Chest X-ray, PA view. Patient: 59 years old, sex F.
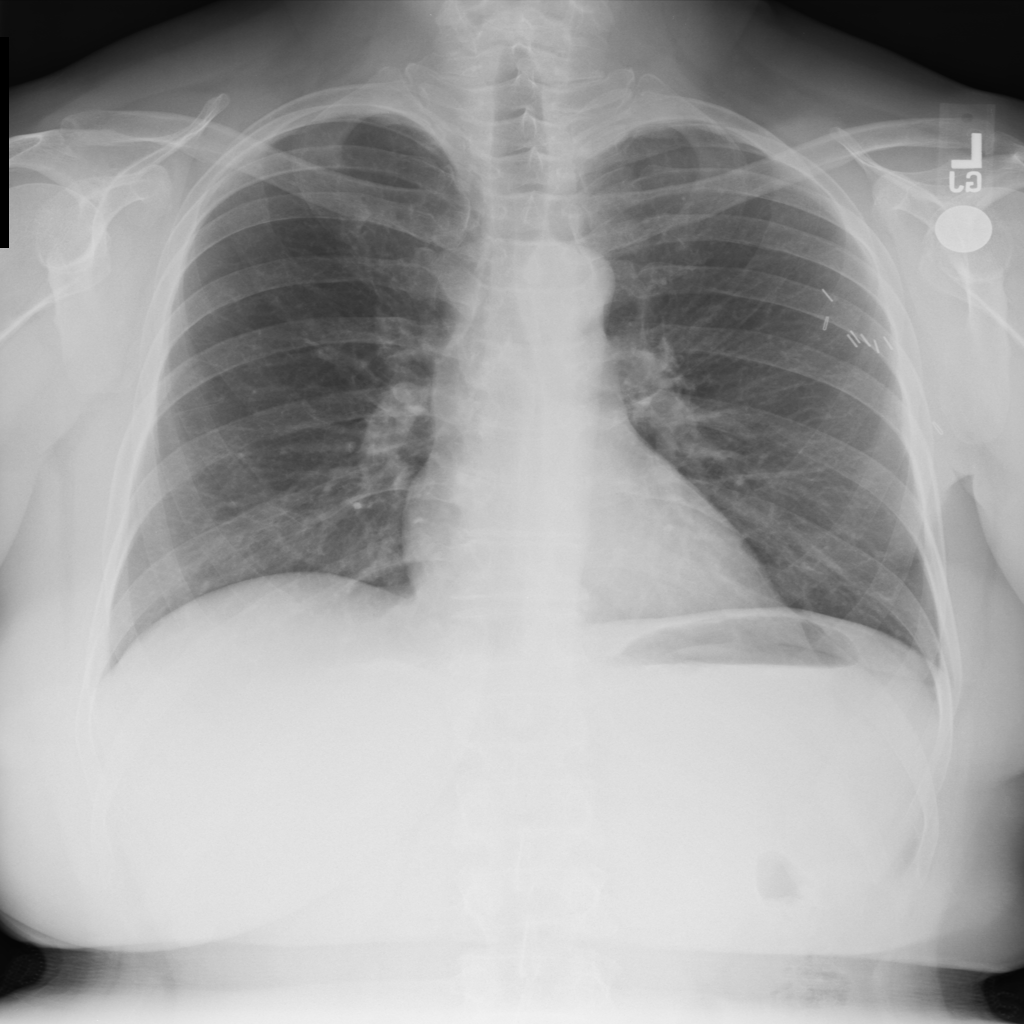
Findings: No Finding